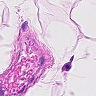
Metastatic tissue present: no